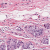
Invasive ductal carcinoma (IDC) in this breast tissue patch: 1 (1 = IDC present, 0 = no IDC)